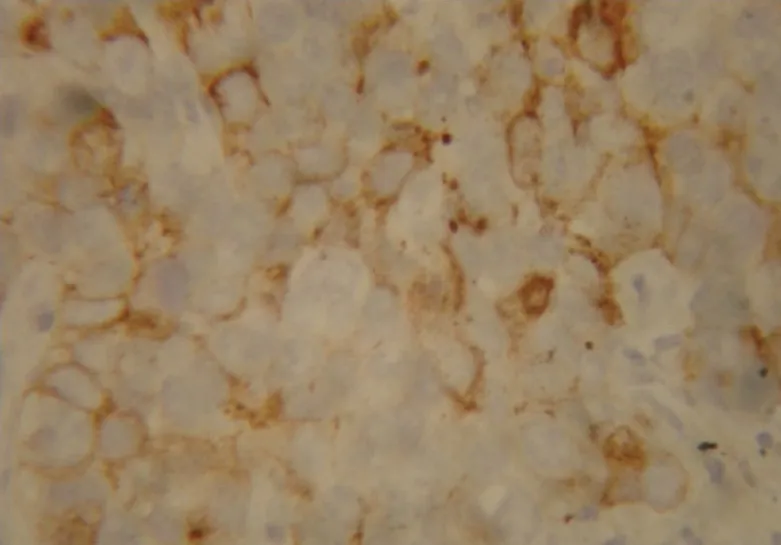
Immunohistochemistry showing placental alkaline phosphatase staining.
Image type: pathology (immunostaining)